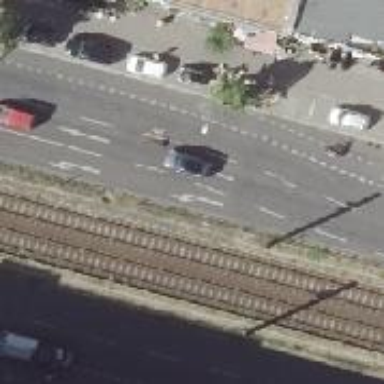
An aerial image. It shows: Primary highway with dual carriageway and asphalt surface. On-street diagonal parking lane on the right side.